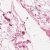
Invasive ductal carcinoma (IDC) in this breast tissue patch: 0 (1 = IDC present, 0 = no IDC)